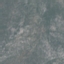
Label: HerbaceousVegetation